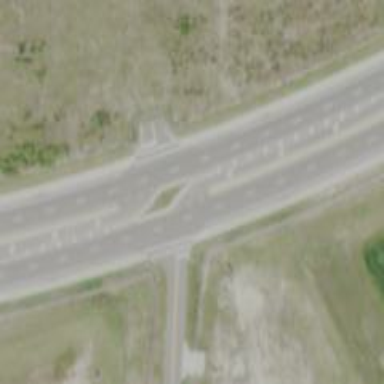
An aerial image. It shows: Asphalt road with secondary link designation.